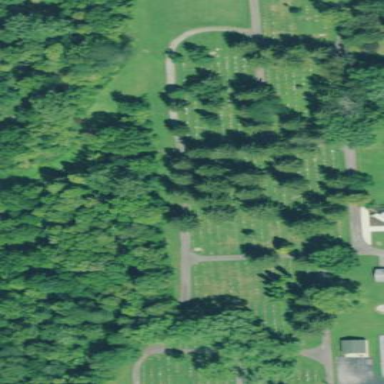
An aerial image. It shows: Cemetery.